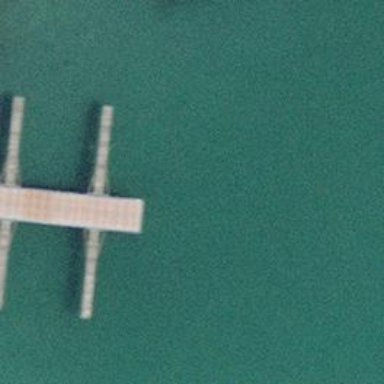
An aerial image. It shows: Man-made pier.